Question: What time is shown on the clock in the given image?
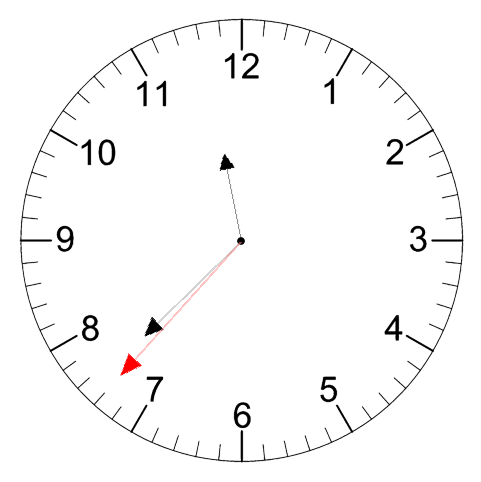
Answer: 11:37:37